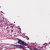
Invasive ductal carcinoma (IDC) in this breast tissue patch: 1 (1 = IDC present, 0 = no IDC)